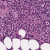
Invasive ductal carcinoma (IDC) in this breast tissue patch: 1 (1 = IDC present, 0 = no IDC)